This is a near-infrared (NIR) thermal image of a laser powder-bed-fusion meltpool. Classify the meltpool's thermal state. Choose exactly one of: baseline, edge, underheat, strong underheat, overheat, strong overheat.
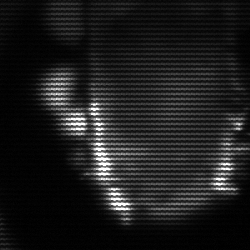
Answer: baseline